Question: I have a little issue with my first time programming.
I get that message
is that ok to get "c:\users\amittler\source\repos\HelloWorld..."?
thanks for your help
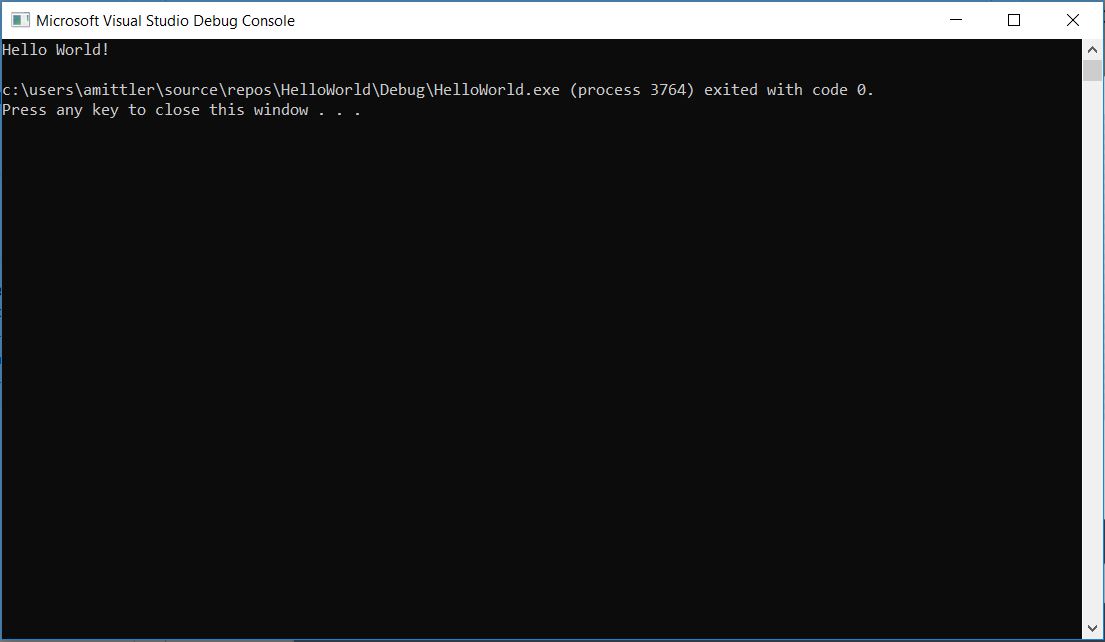
Answer: ## Yes, it's OK to get this.
Your IDE is just telling you that the program finished running. And I presume that all your program does is printing "Hello World!", so it's finishing a split second after that.
> "c:\users\amittler\source\repos\HelloWorld..."?
This is the location of your program. When your IDE is done building it, it has to put it somewhere before it can run it, and that's where it went.
> (process 3764)
Your computer can do many things (seemingly) at once, and all these things running at the same time get a process number. It's basically an identification. It's telling you the process number that your program run had. Most of the time, you won't be needing this information.
> exited with code 0
This means that your program has ran successfully. Actually, it's dependent on what you 'return' in your 'main' function. The convention is that '0' stands for success and everything else denotes an error. For instance, if a different program was calling your program and got a '0' back it knows it went well, otherwise it might react accordingly.